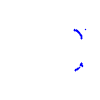
Particle: proton